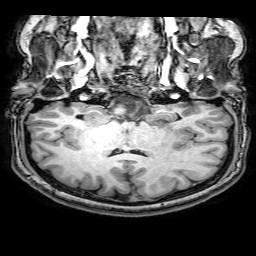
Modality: T1w
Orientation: sagittal
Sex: female
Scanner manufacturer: philips
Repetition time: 0.008229 s
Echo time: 0.00377 s